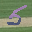
Label: 5